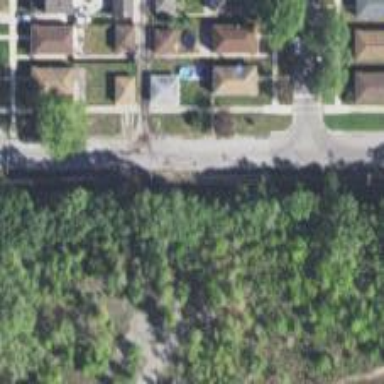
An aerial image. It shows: Alley classified as service road.